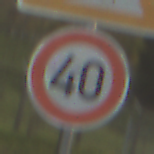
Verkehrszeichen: Geschwindigkeit40
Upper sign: KurveLinks
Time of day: SunriseSunset
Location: Outdoor (Nature)
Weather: PartlyCloudy
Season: NotSpecified
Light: Natural